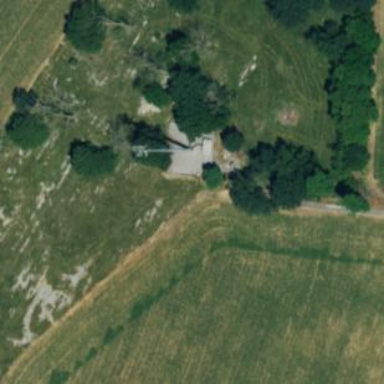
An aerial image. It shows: Mast tower used for communication.